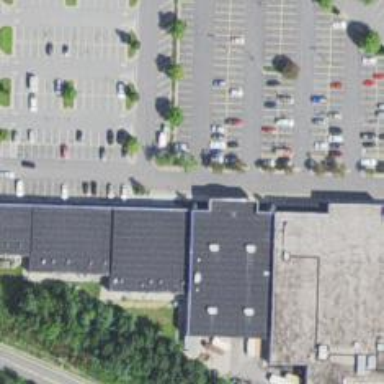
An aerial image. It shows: Mall building.